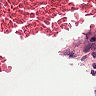
Metastatic tissue present: no